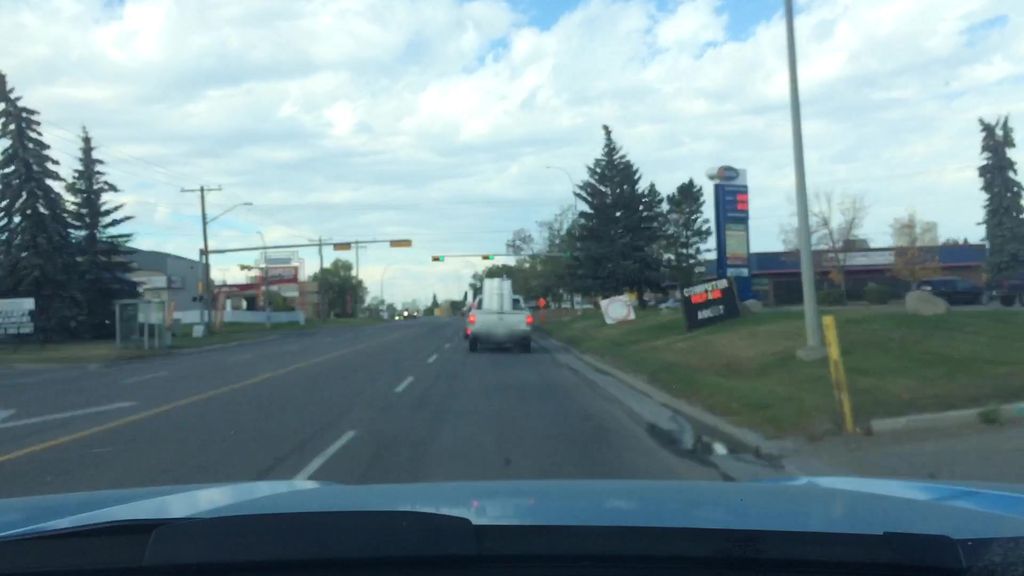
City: calgary